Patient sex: M
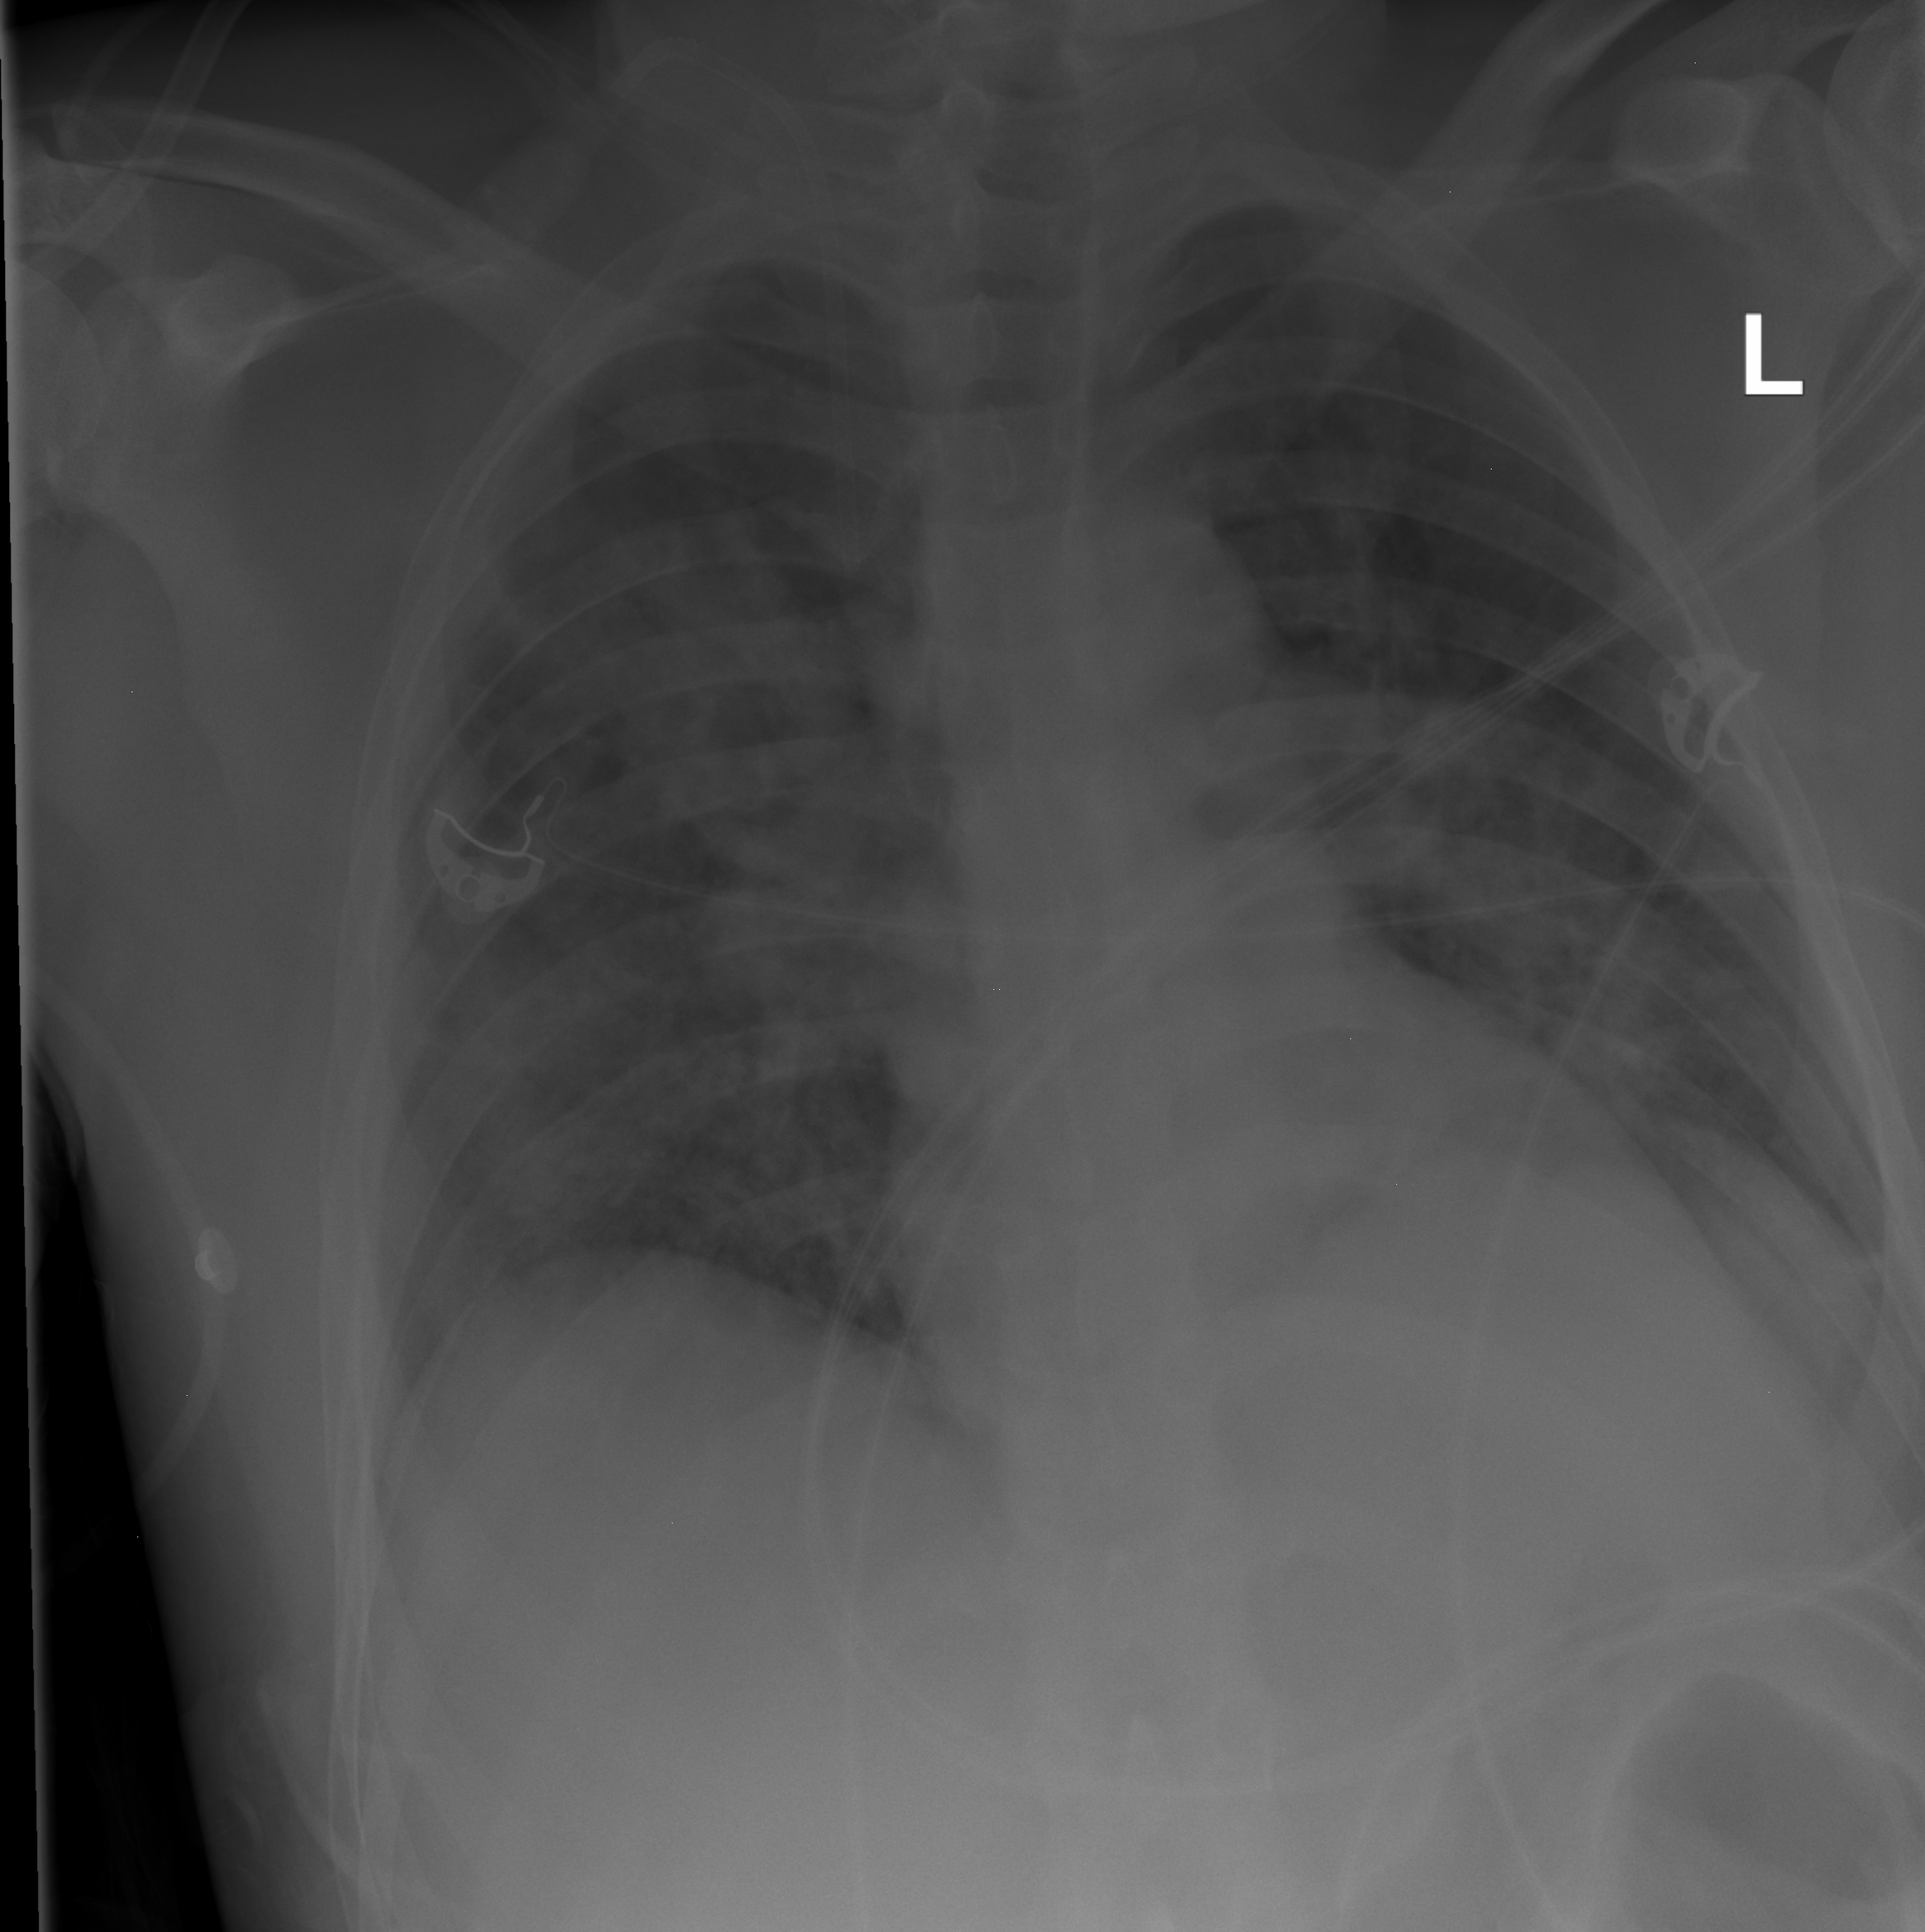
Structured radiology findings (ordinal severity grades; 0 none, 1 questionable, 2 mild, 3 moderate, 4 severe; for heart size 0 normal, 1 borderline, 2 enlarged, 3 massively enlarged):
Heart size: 0
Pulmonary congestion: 0
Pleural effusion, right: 2
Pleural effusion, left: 2
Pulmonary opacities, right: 3
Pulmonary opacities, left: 3
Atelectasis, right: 3
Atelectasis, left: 3